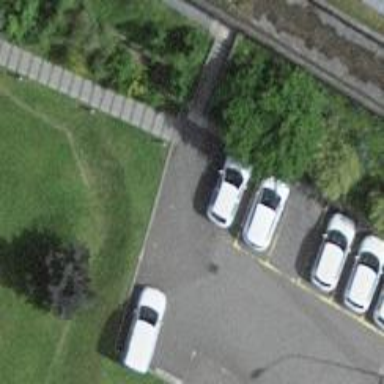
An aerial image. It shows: Set of steps on the road.